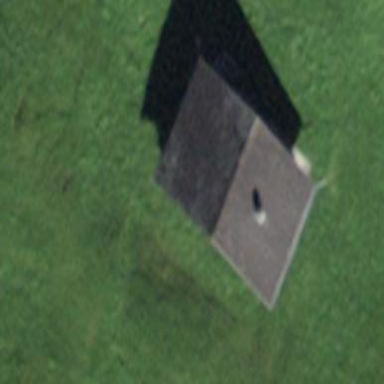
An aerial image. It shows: Cabin.